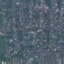
Land use / land cover class: Residential